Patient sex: M
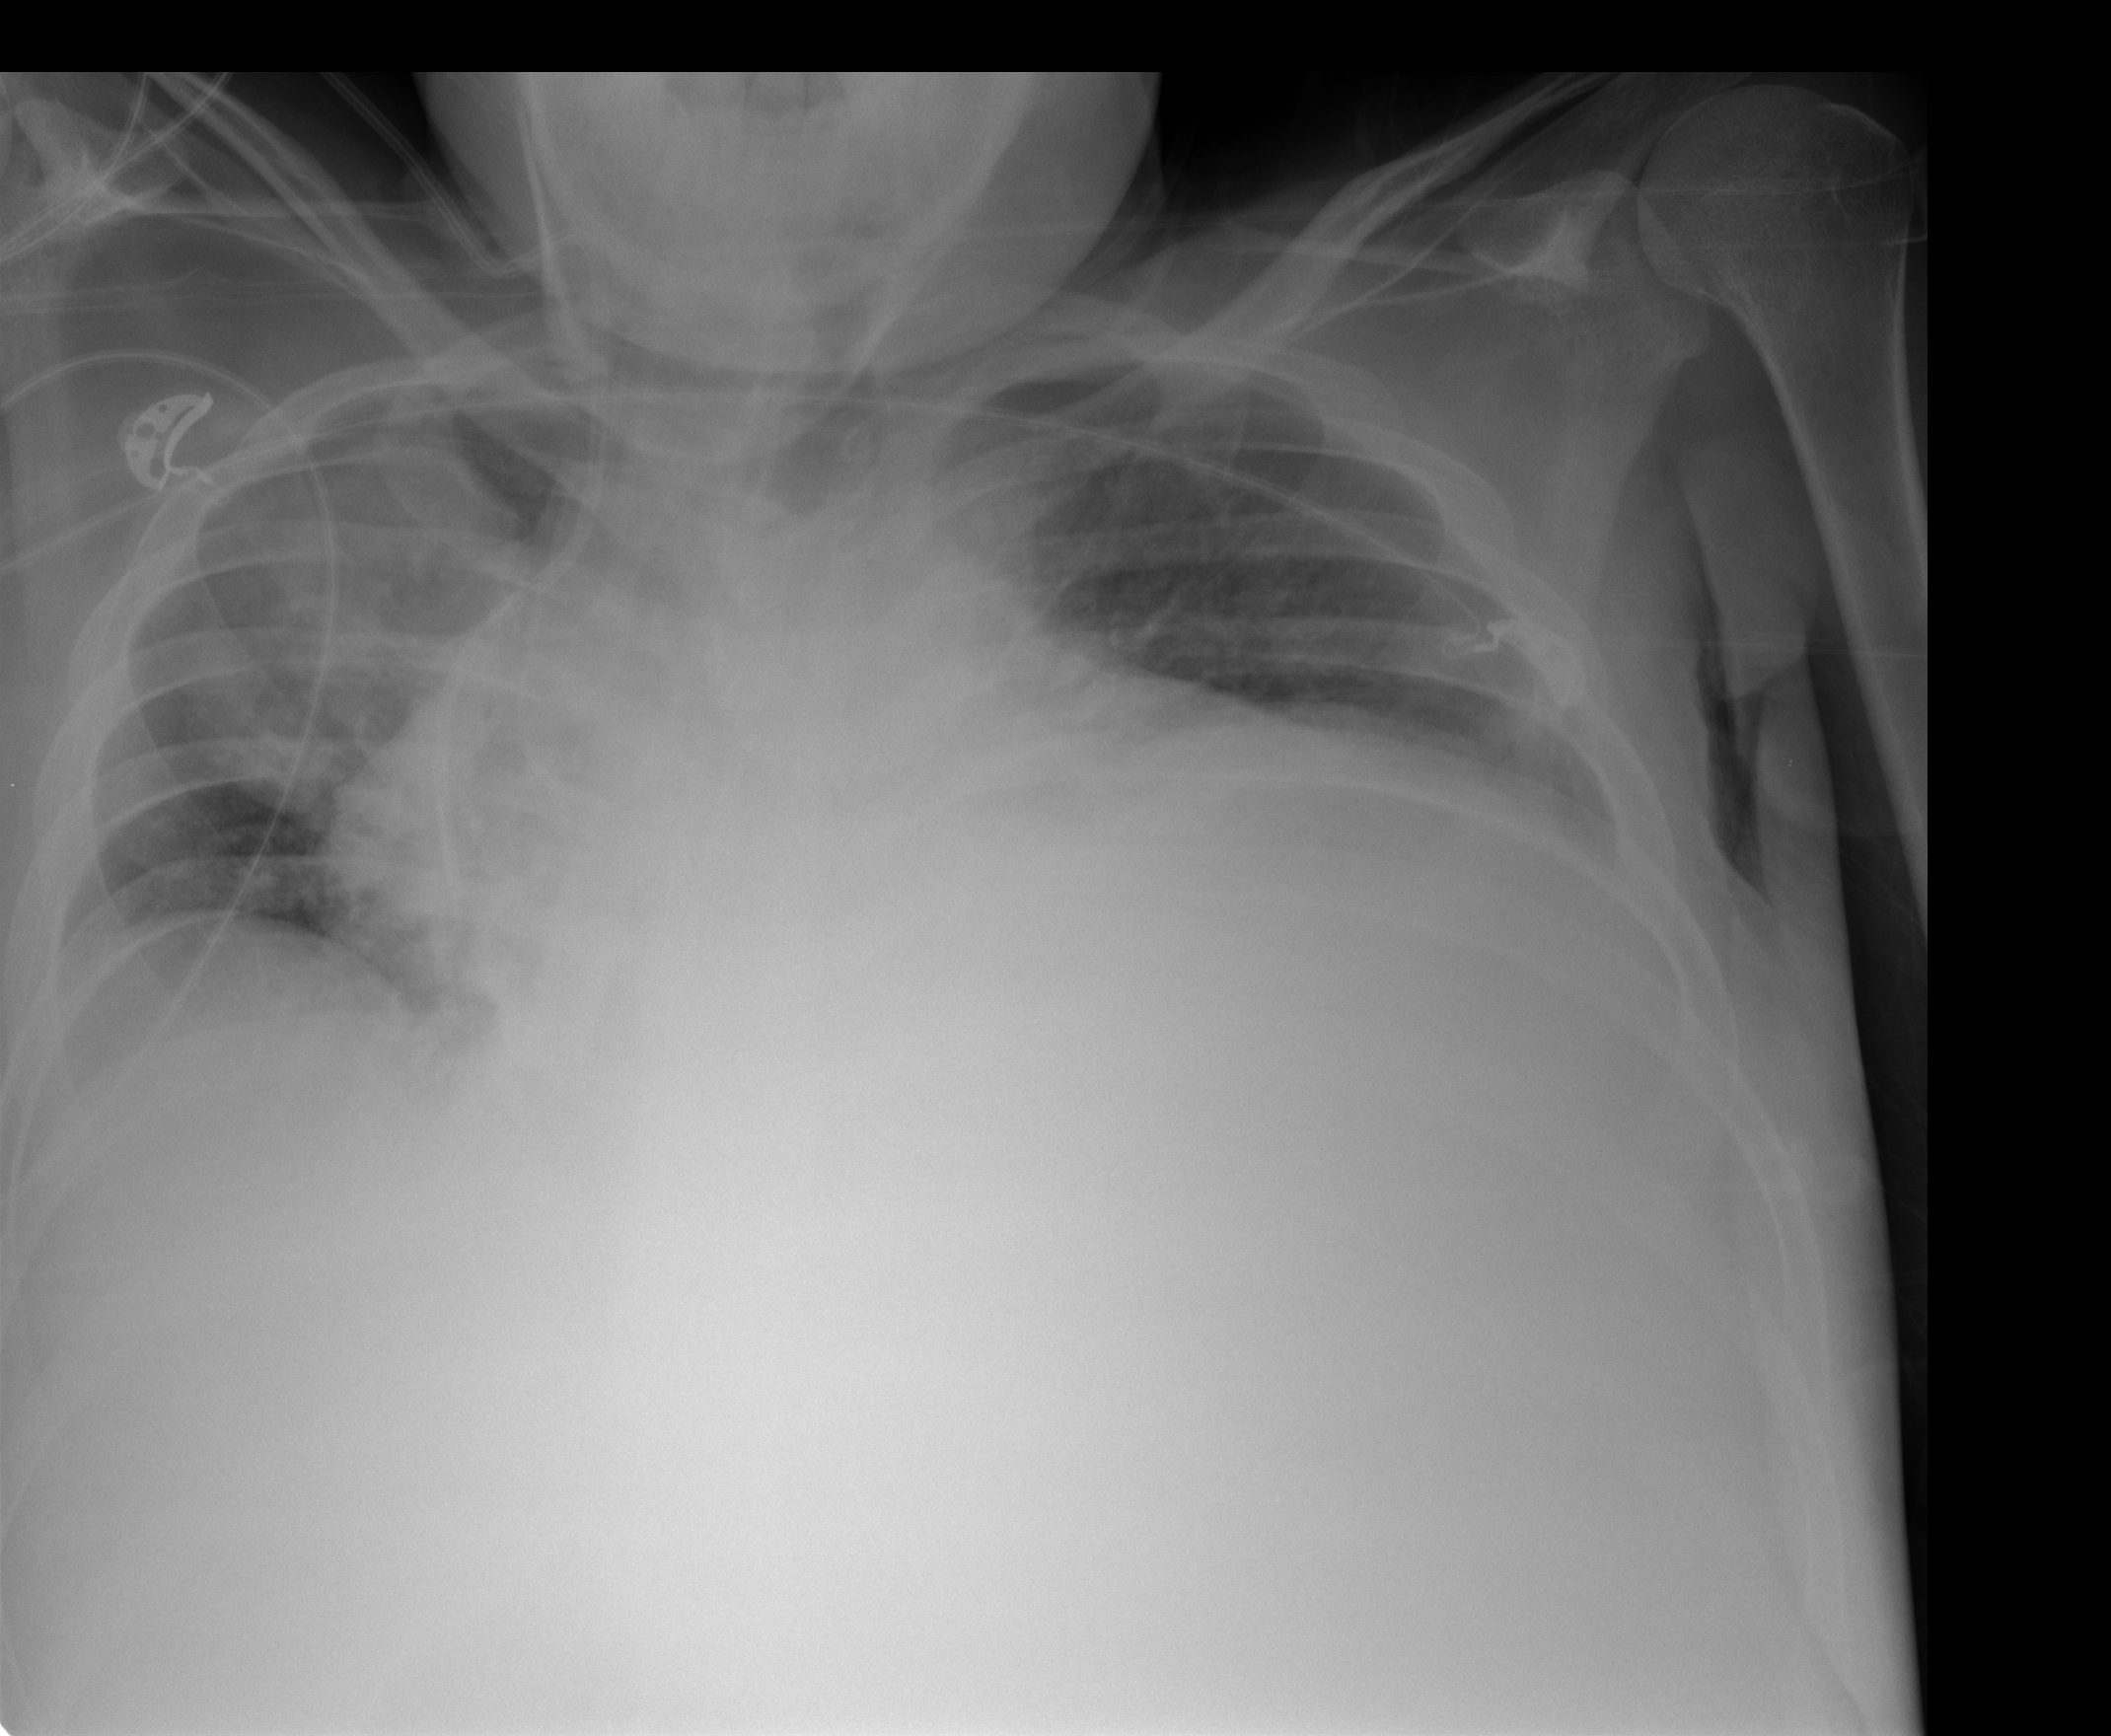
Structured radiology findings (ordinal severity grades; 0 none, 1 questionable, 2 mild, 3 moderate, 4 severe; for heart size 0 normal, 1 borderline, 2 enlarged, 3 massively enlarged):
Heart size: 2
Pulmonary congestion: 0
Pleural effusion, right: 0
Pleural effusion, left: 0
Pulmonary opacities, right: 0
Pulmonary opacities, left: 0
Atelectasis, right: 3
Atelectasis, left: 2